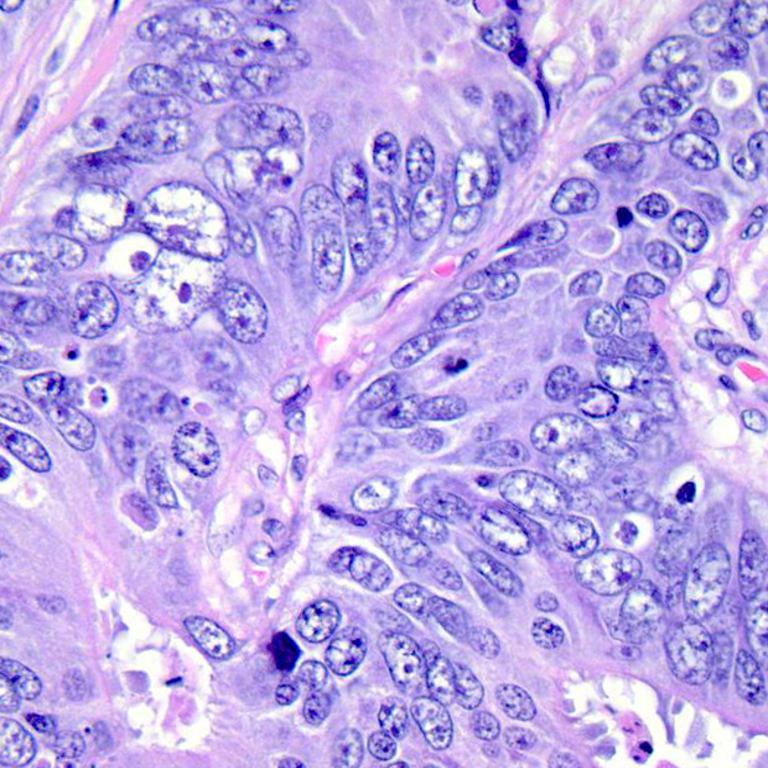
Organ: colon
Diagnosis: adenocarcinomas